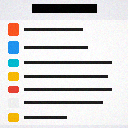
Screen state: on